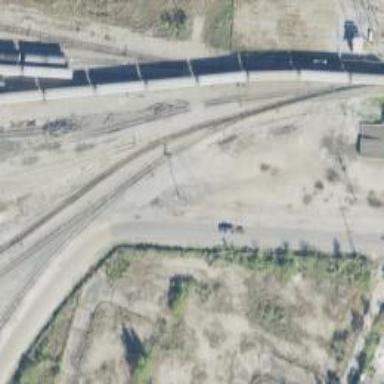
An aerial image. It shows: Railway yard.